Question: I am having a huge Hospital Management Software with more than 500 screens developed in PHP and back-end SQL Server. Now I want to change the HMS into Bi-lingual. Currently all the screens are static i.e. the labels/text on the screens are not coming from DB but are hard coded. Something like the below Screen Shot.

In the above screen all the texts "LOGIN", "Username", "Password", etc. are hard coded.
My question is what would be the easiest method to adopt to change the texts dynamically.
1. Shall I create a table with column names in both the languages and then change the labels one by one
2. Or some other ideas
Thanks in advance.
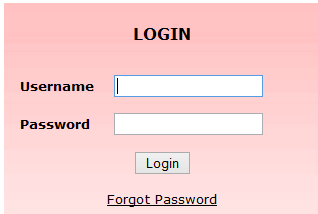
Answer: One approach I've seen is to create separate language files
For example
'''
public_html
/lang
/en
lang.php
/fr
lang.php
'''
Each file contains an array
'''
en/lang.php
$lang = array(
'login-title' => 'Login',
'username-label' => 'Username'
);
fr/lang.php
$lang = array(
'login-title' => 'Entrer',
'username-label' => 'Pseudo'
);
'''
(Don't judge me I used google translate!)
It is important to note that the array and it's keys are named EXACTLY THE SAME in each file, only the values change.
Now using some session variable, or maybe by parsing the URL for a language parameter you can load the appropriate language file and as the array keys are exactly the same you can echo each one respectively.
'''
echo $lang['login-title'];
'''
One thing I particularly like about this approach is if you need a translator to do the work, you can just send them the file and as it's a very basic format they can generally implement the changes directly into the array. (with minimal guidance)